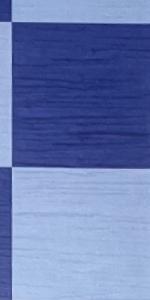
Label: Empty